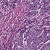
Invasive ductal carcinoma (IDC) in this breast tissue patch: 1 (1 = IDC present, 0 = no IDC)